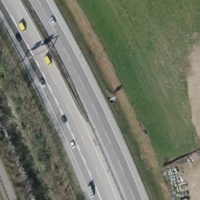
EUNIS habitat code: 57
Species observed at this site:
Corvus cornix
Anser anser
Sturnus vulgaris
Columba livia